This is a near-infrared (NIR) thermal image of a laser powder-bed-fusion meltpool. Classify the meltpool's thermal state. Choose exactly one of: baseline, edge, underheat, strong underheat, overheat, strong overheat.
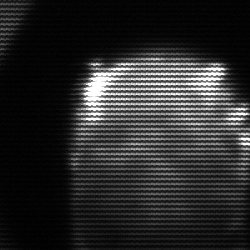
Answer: edge